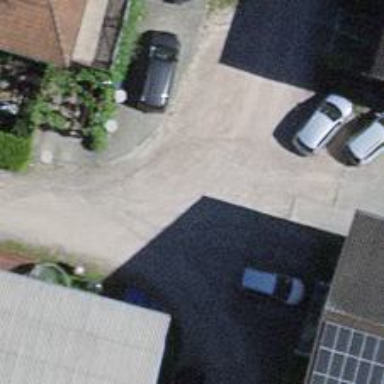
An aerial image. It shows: Unpaved residential road.